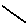
Label: line